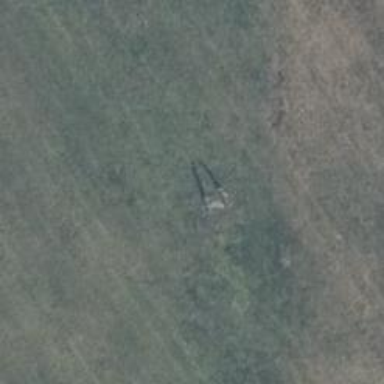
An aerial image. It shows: Hunting stand.